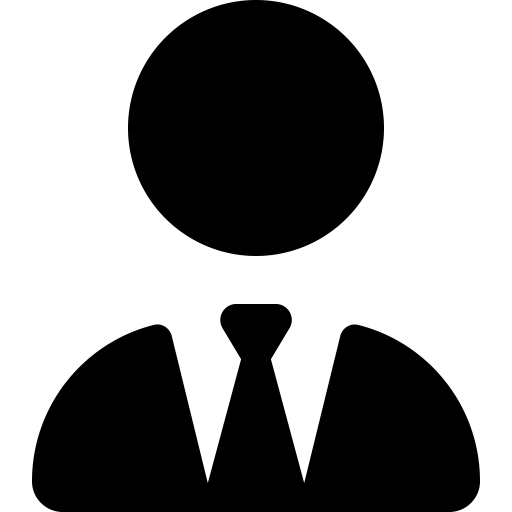
Tags: icon, FontAwesome, fa-icon, solid, user, tie